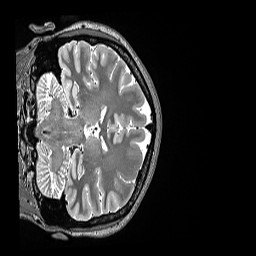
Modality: T2w
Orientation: coronal
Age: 30
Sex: female
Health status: ill
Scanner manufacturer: siemens
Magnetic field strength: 3 T
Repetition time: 3.2 s
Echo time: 0.564 s